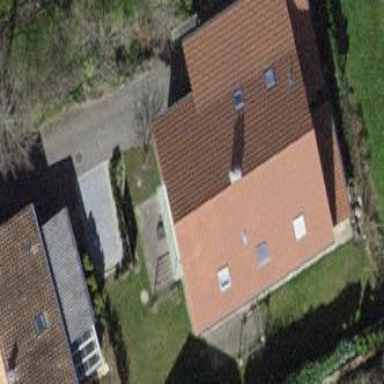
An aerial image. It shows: Gabled roof house.